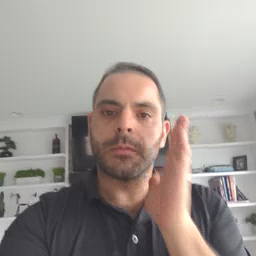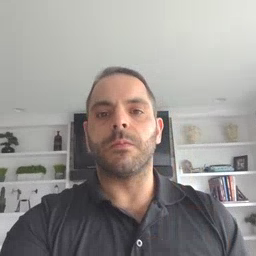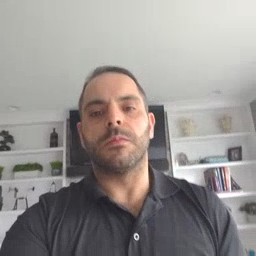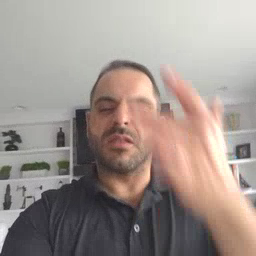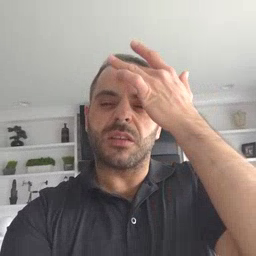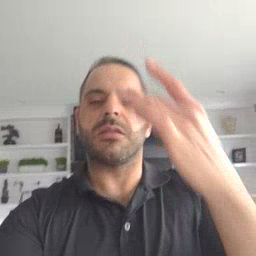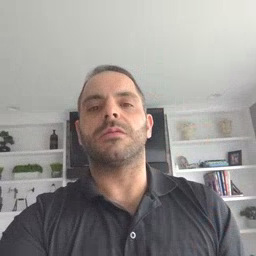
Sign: sick